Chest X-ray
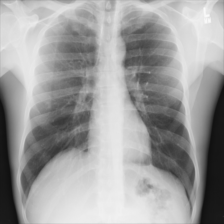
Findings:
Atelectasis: negative
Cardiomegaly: negative
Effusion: negative
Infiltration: negative
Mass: negative
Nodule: negative
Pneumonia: negative
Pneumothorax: negative
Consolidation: negative
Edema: negative
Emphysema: negative
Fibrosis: negative
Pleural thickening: negative
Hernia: negative